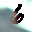
Label: 6